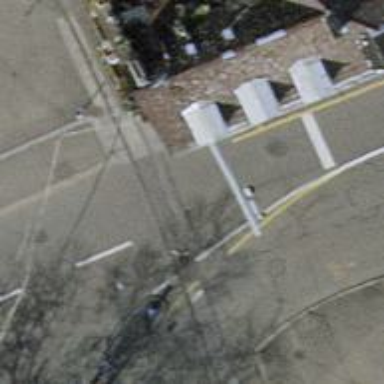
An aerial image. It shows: Tram crossing with traffic signals.